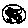
Label: moon